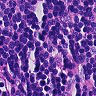
Metastatic tissue present: no